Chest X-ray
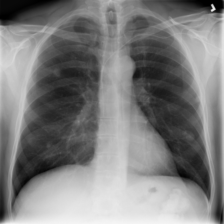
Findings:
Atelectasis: negative
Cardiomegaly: negative
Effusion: negative
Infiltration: negative
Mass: negative
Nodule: negative
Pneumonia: negative
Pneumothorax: negative
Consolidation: negative
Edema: negative
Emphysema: negative
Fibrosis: negative
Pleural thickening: negative
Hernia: negative